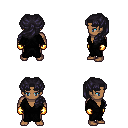
a pixel art fantasy rpg character, male body template, human, dark skin, gray robe, teal pants, raven princess hairstyle, gold gloves, four views (front, back, left, right), 2x2 character sprite sheet, small pixel art, hard edges, no anti-aliasing